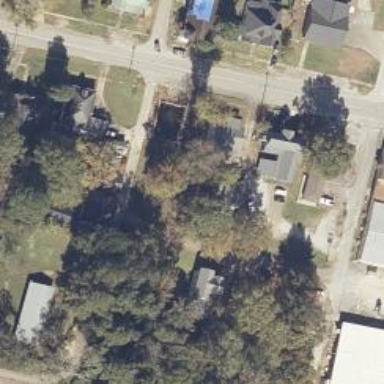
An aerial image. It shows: Residential alley road.